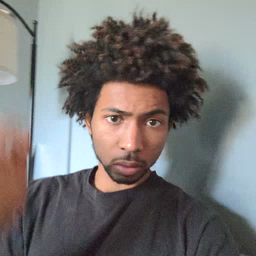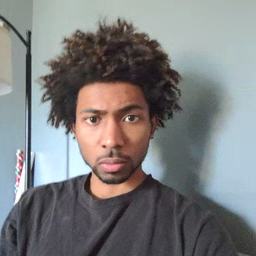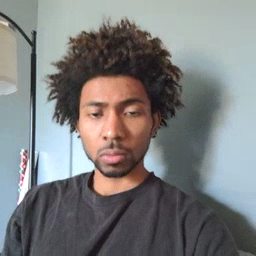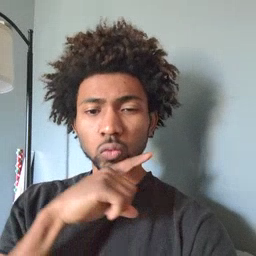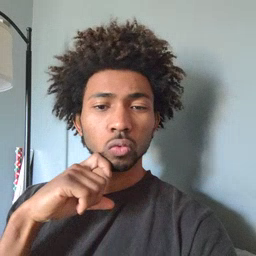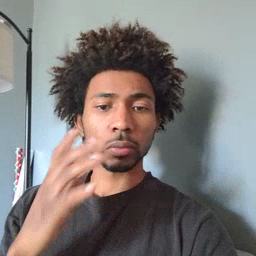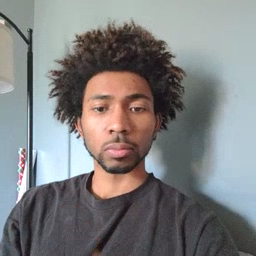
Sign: dryer